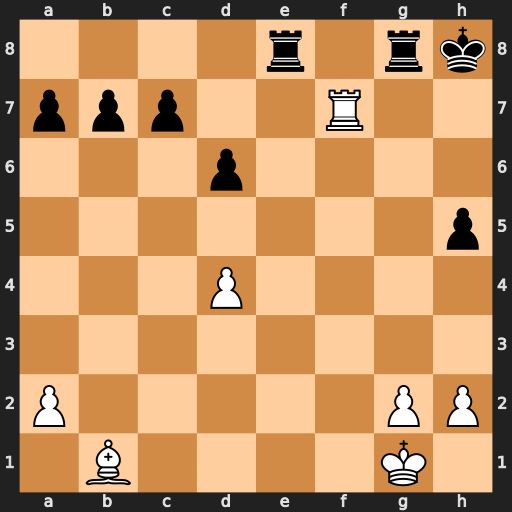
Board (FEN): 4r1rk/ppp2R2/3p4/7p/3P4/8/P5PP/1B4K1
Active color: w
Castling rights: -
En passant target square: -
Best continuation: Rh7#